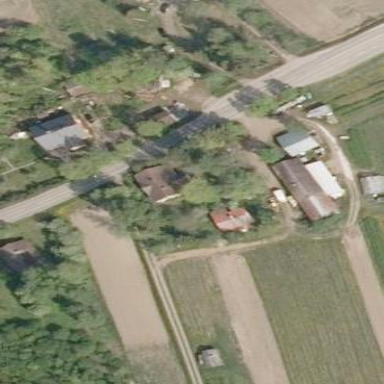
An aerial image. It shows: Farmyard area.